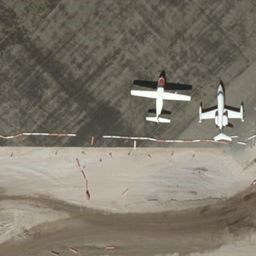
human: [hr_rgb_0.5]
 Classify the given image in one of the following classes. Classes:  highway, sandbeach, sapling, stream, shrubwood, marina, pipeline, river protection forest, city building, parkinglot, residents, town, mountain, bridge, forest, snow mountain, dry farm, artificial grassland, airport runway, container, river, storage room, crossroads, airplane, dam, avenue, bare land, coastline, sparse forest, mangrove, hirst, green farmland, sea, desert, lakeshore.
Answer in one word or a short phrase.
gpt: airplane